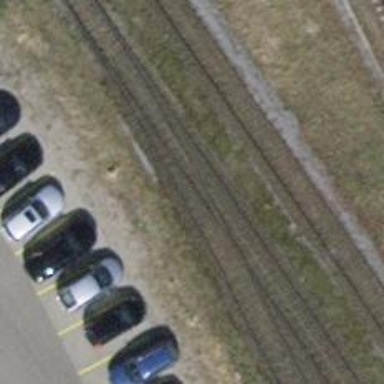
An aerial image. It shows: Rail spur service.